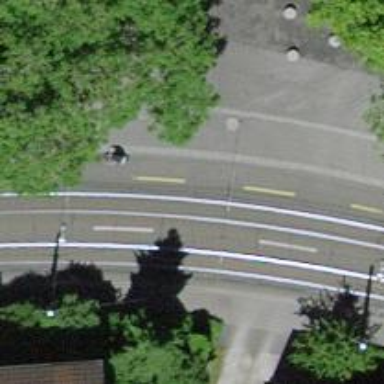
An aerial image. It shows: Tram level crossing on railway.